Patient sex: M
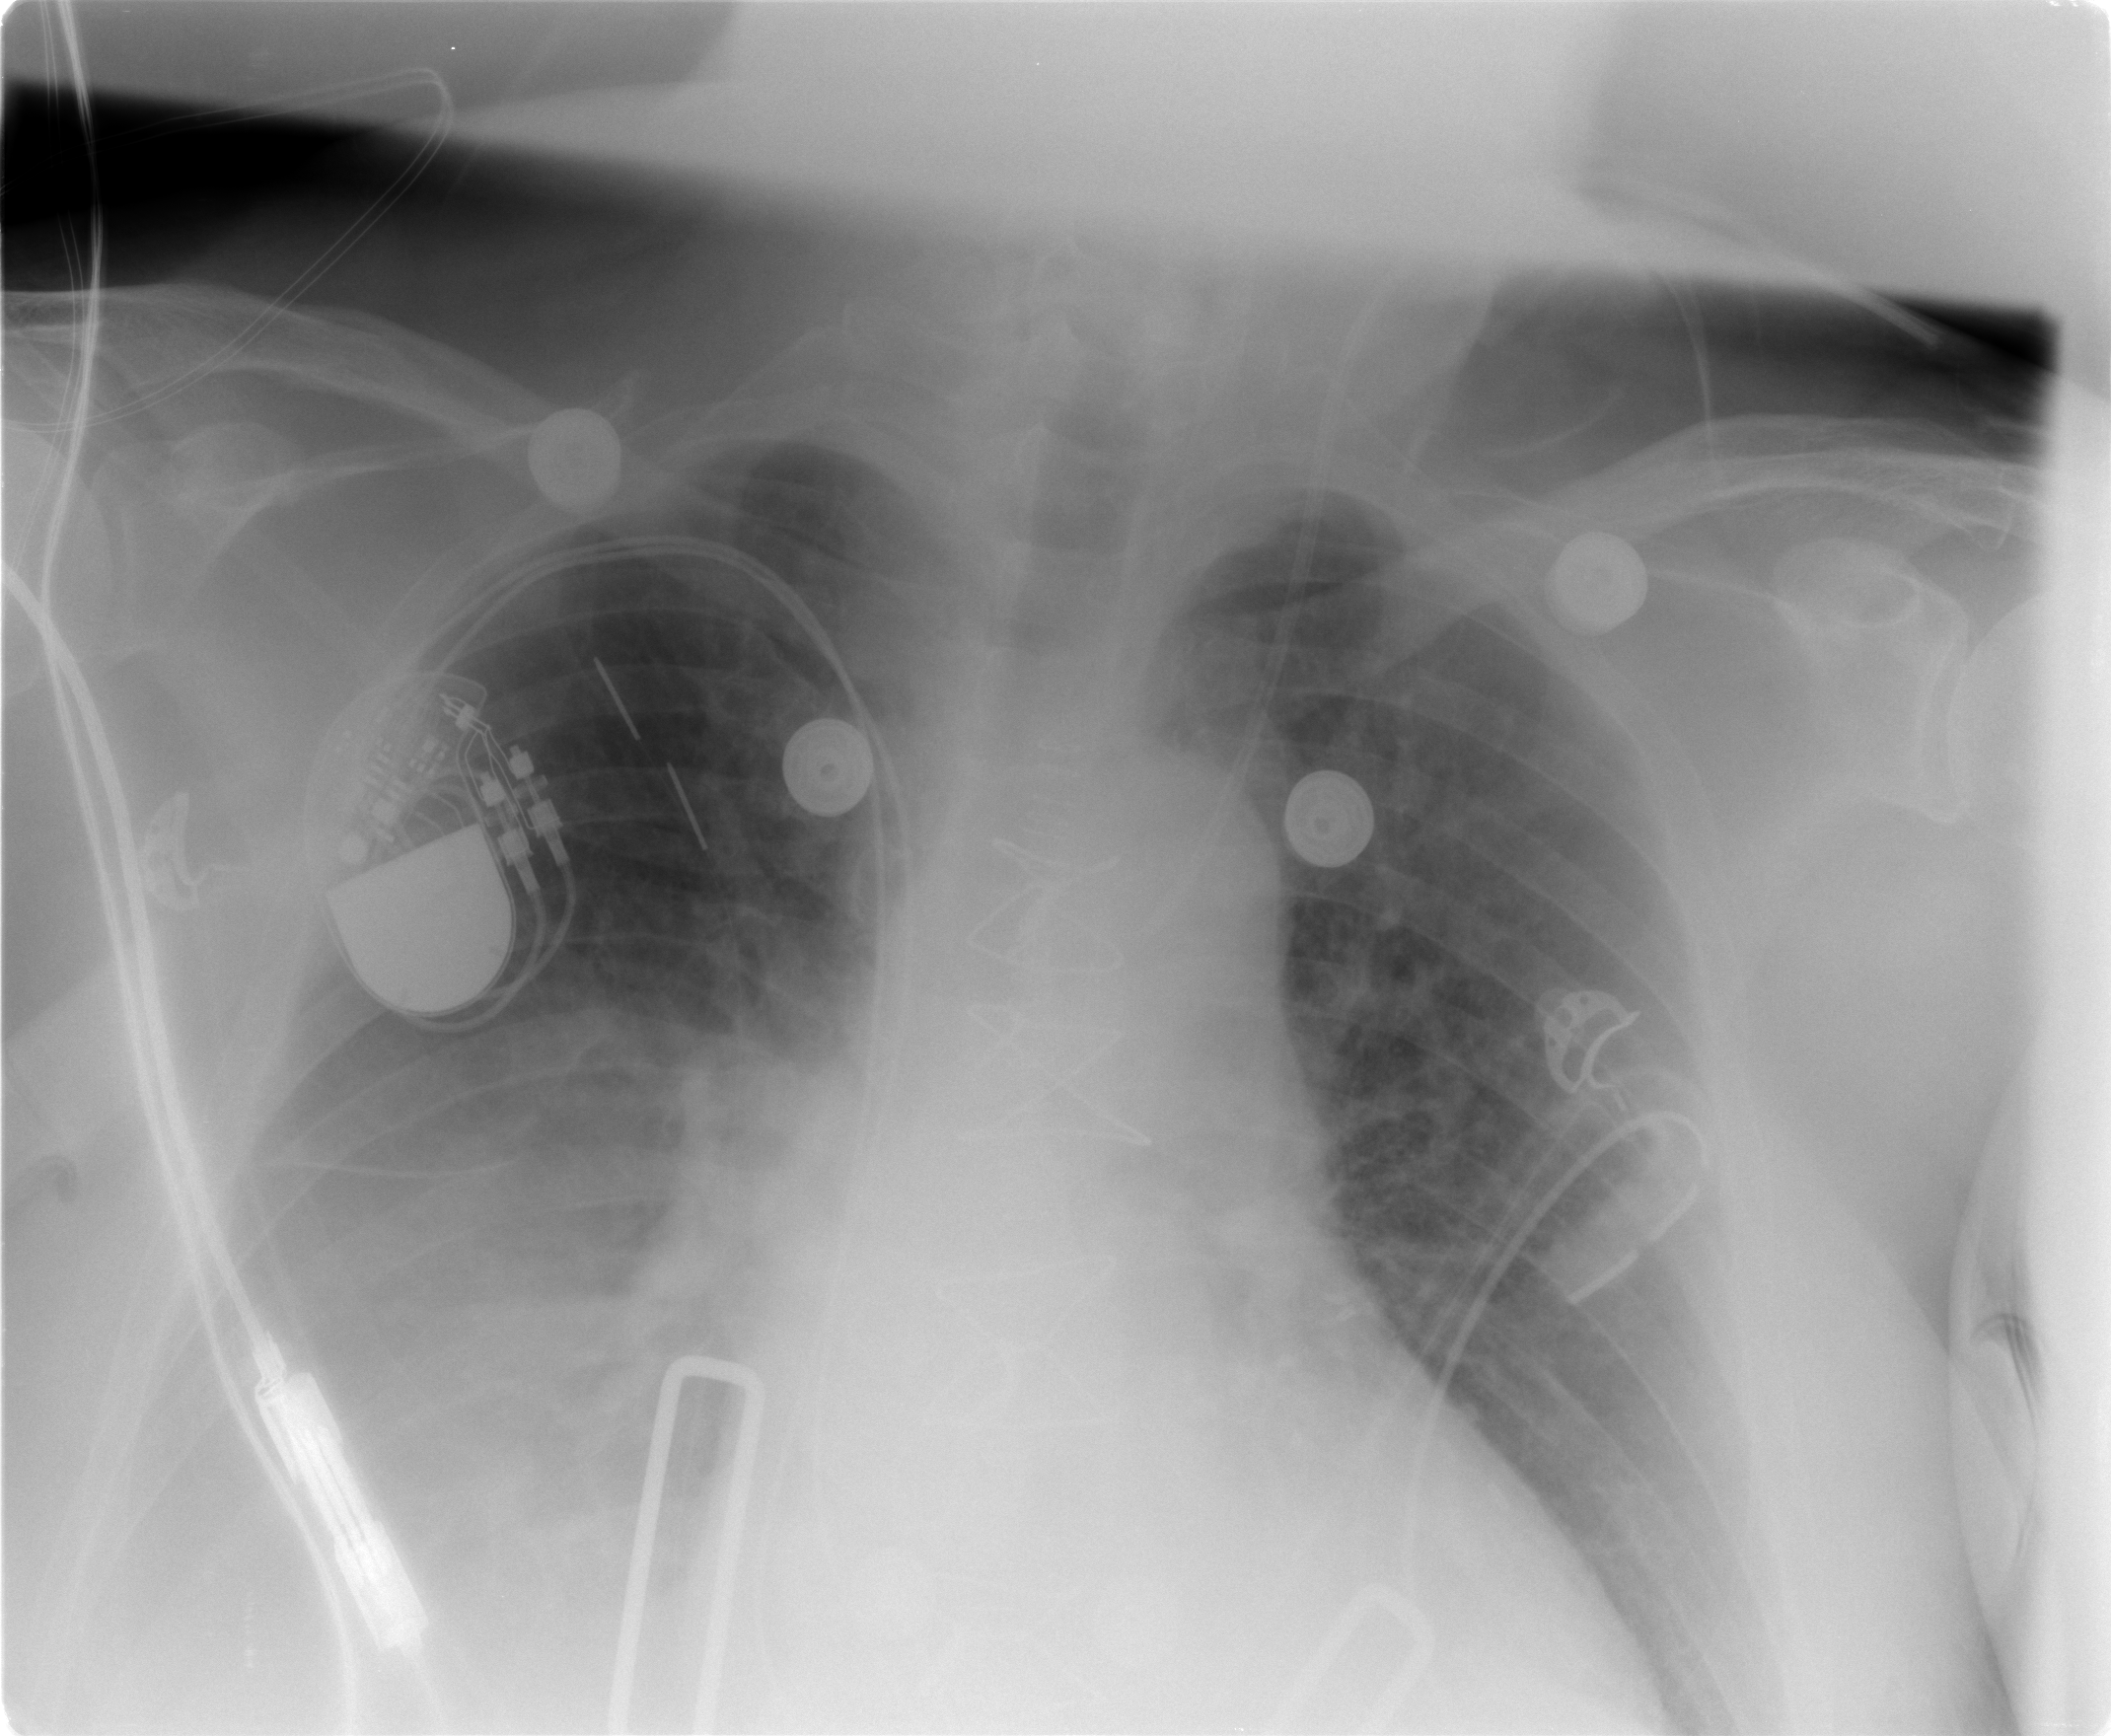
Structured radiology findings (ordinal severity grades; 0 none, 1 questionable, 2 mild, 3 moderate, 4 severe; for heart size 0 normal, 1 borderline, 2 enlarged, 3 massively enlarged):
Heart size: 2
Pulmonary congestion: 3
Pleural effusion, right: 3
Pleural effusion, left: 2
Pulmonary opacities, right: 2
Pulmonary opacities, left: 1
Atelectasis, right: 3
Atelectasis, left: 2